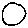
Label: circle